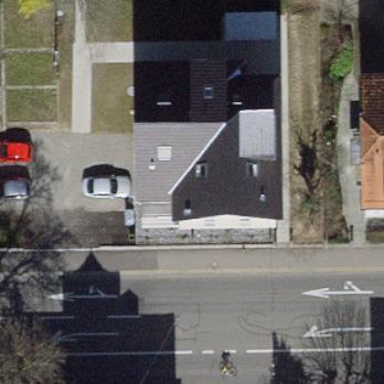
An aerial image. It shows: Apartments building with gabled tile roof.